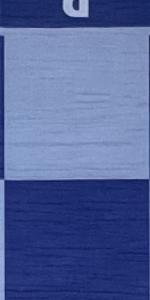
Label: Empty